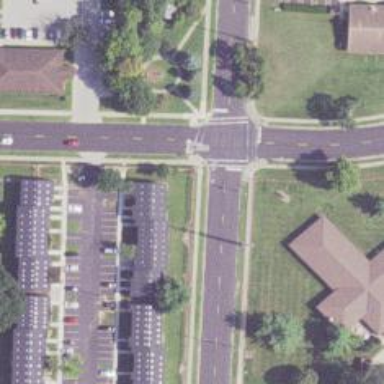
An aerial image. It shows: Residential road with asphalt surface and separate sidewalk.